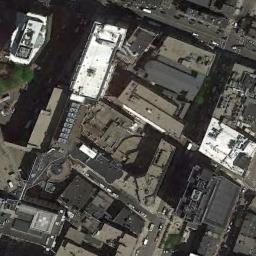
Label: commercial_area